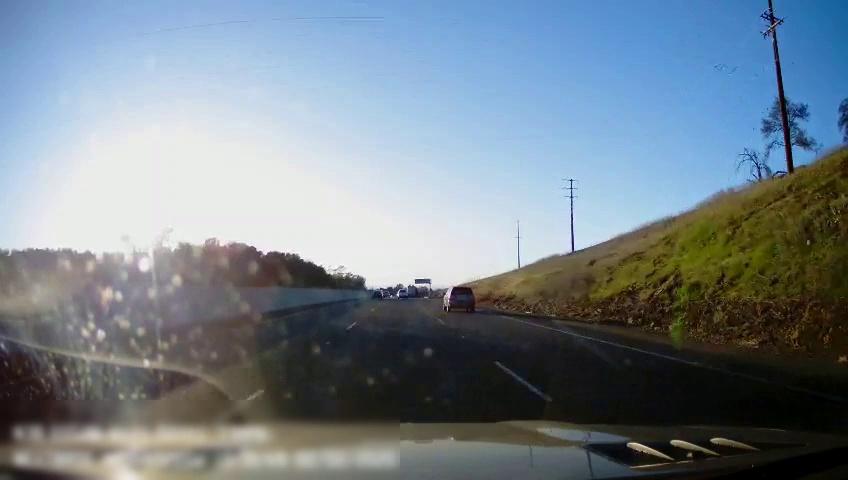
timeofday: Day
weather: Sunny
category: Drivable Space
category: Vehicles | Car
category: Vehicles | Car
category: Vehicles | SUV
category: Vehicles | Other LV
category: Lanes | Alternate Lane
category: Lanes | Current Lane
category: Lanes | Current Lane
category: Lanes | Alternate Lane